Question: I met a mistake while debugging my program, and I can't solve it even after reading asm code

Here's the image from GDB, before 0x4070a1, %rdx is 0x61b130, and this number should be moved to '-0x18(%rbp)'. However, after this instruction, I found '-0x18(%rbp)' became 0x61b7d0, and this made me feel confused.
Due to this problem, my program can't run properly, can anyone tell me the reason? Thanks!
C code:
'''
E_enventry t = E_FunEntry(level,label,NULL,NULL); //t here is 0x61b130
S_enter(venv,S_Symbol("flush"), t);
......
void S_enter(S_table t, S_symbol sym, void *value) {
//while value here is 0x61b7d0
TAB_enter(t,sym,value);
}
'''
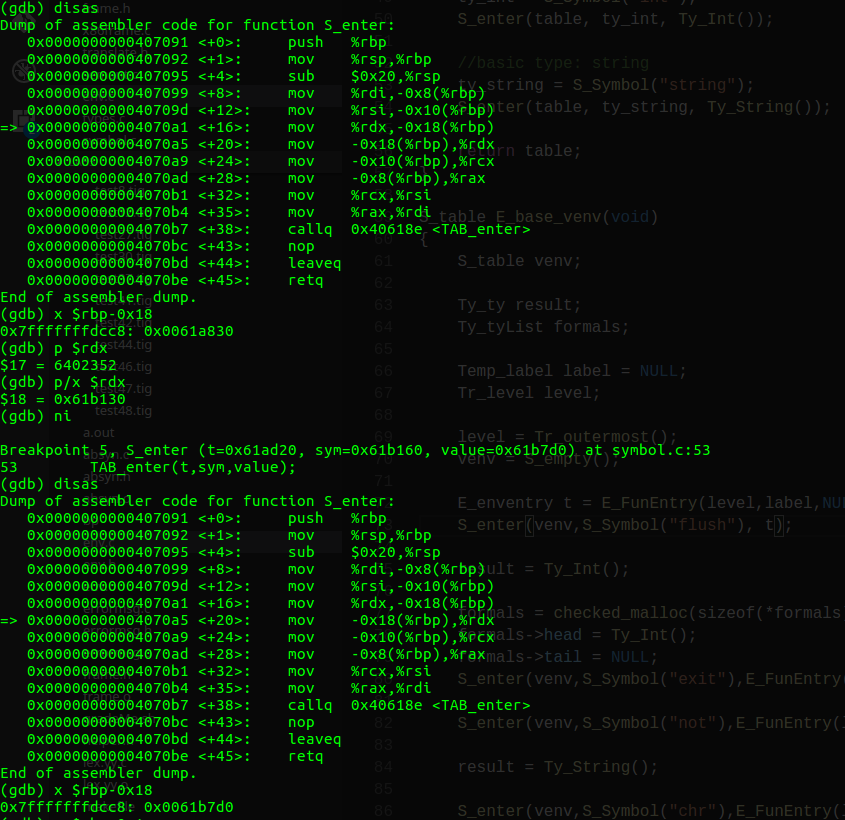
Answer: 'p/x $rdx' showing '0x61b130' makes no sense. The stack frame thing showing the function-entry value of 'value' matches what you see in memory with 'x' after the store.
I think your GDB is buggy, but the thing it's showing wrong is probably the value for '$rdx', because that's what's inconsistent with two other sources. (And according to your comment, also inconsistent with 'p/x $rdx' after the spill/reload).
Try a different version of gdb, or try using a different debugger (which isn't also a front-end for GDB). e.g. try 'lldb'.
---
After spilling/reloading all 3 args to/from the stack, it ends up making a function call to 'TAB_enter' with the first 3 args the same, and the 4th arg = 2rd arg ('sym' in your C source)
Or maybe there is no 4th arg, and it was just using '%rcx' as a temporary instead of loading directly into '%rsi', like it used '%rax'.
'gcc -O0' is extremely braindead, and only some of that is on purpose (spill / reload everything between C statements to support variables in memory with a debugger, or even jumping between source lines.)
TL:DR: unsurprisingly, the asm you showed exactly implements the source you showed for 'void S_enter(S_table t, S_symbol sym, void *value)', no more and no less.